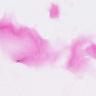
Metastatic tissue present: no